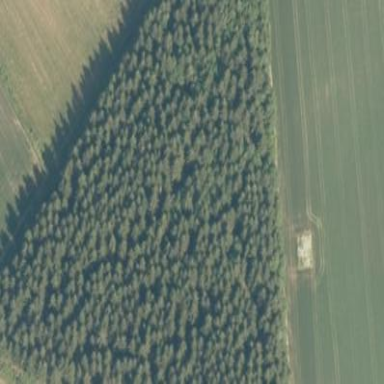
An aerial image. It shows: Forest area.